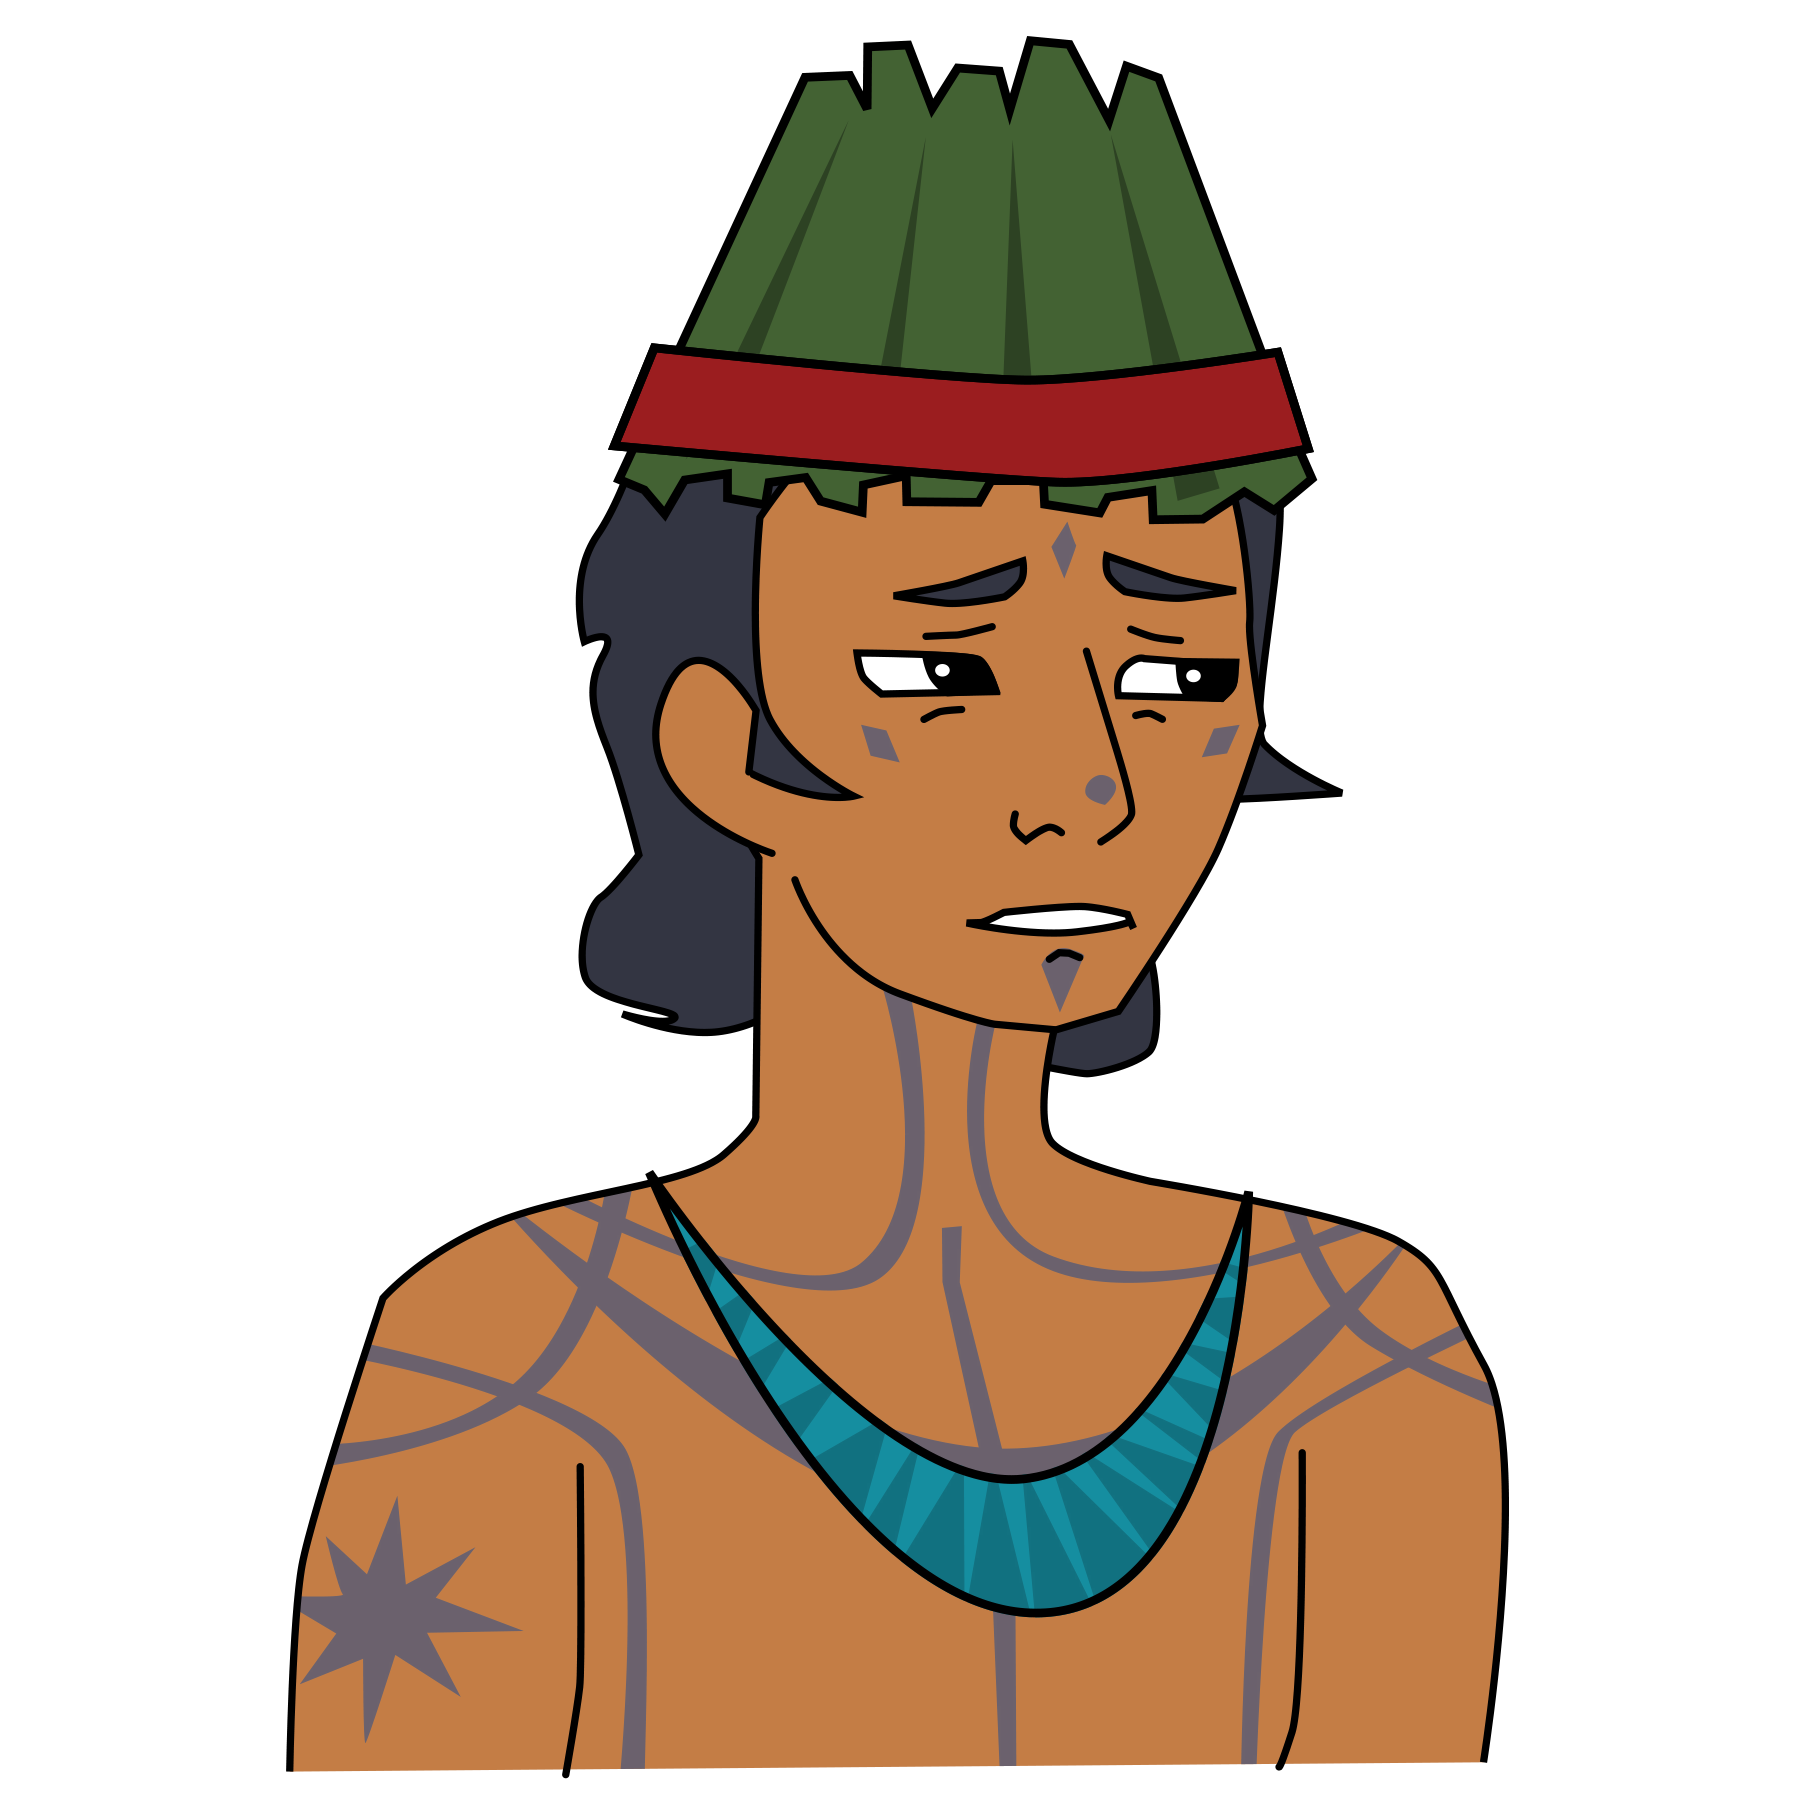
Label: 5_Twinkjak